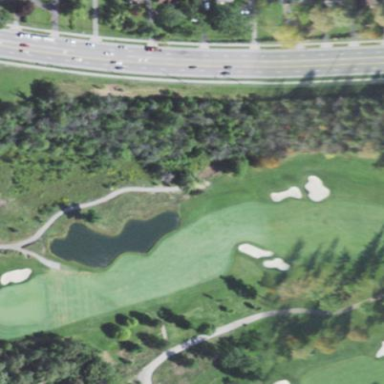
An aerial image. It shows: Golf fairway surrounded by grass.